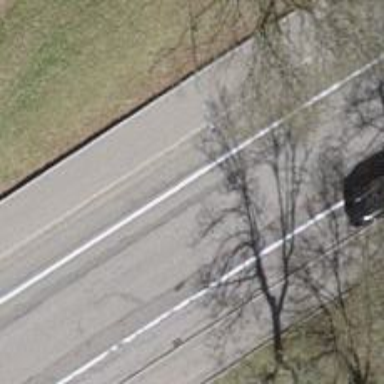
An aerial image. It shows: Parking lane with asphalt surface.